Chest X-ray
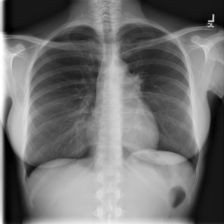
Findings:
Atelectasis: negative
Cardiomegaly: negative
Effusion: negative
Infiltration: negative
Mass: negative
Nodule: negative
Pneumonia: negative
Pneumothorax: negative
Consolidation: negative
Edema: negative
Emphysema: negative
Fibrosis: negative
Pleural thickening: negative
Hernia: negative